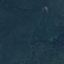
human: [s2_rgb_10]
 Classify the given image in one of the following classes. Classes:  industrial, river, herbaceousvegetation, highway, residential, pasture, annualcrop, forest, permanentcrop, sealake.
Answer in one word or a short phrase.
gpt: Forest